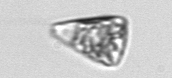
Label: Licmophora